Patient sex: F
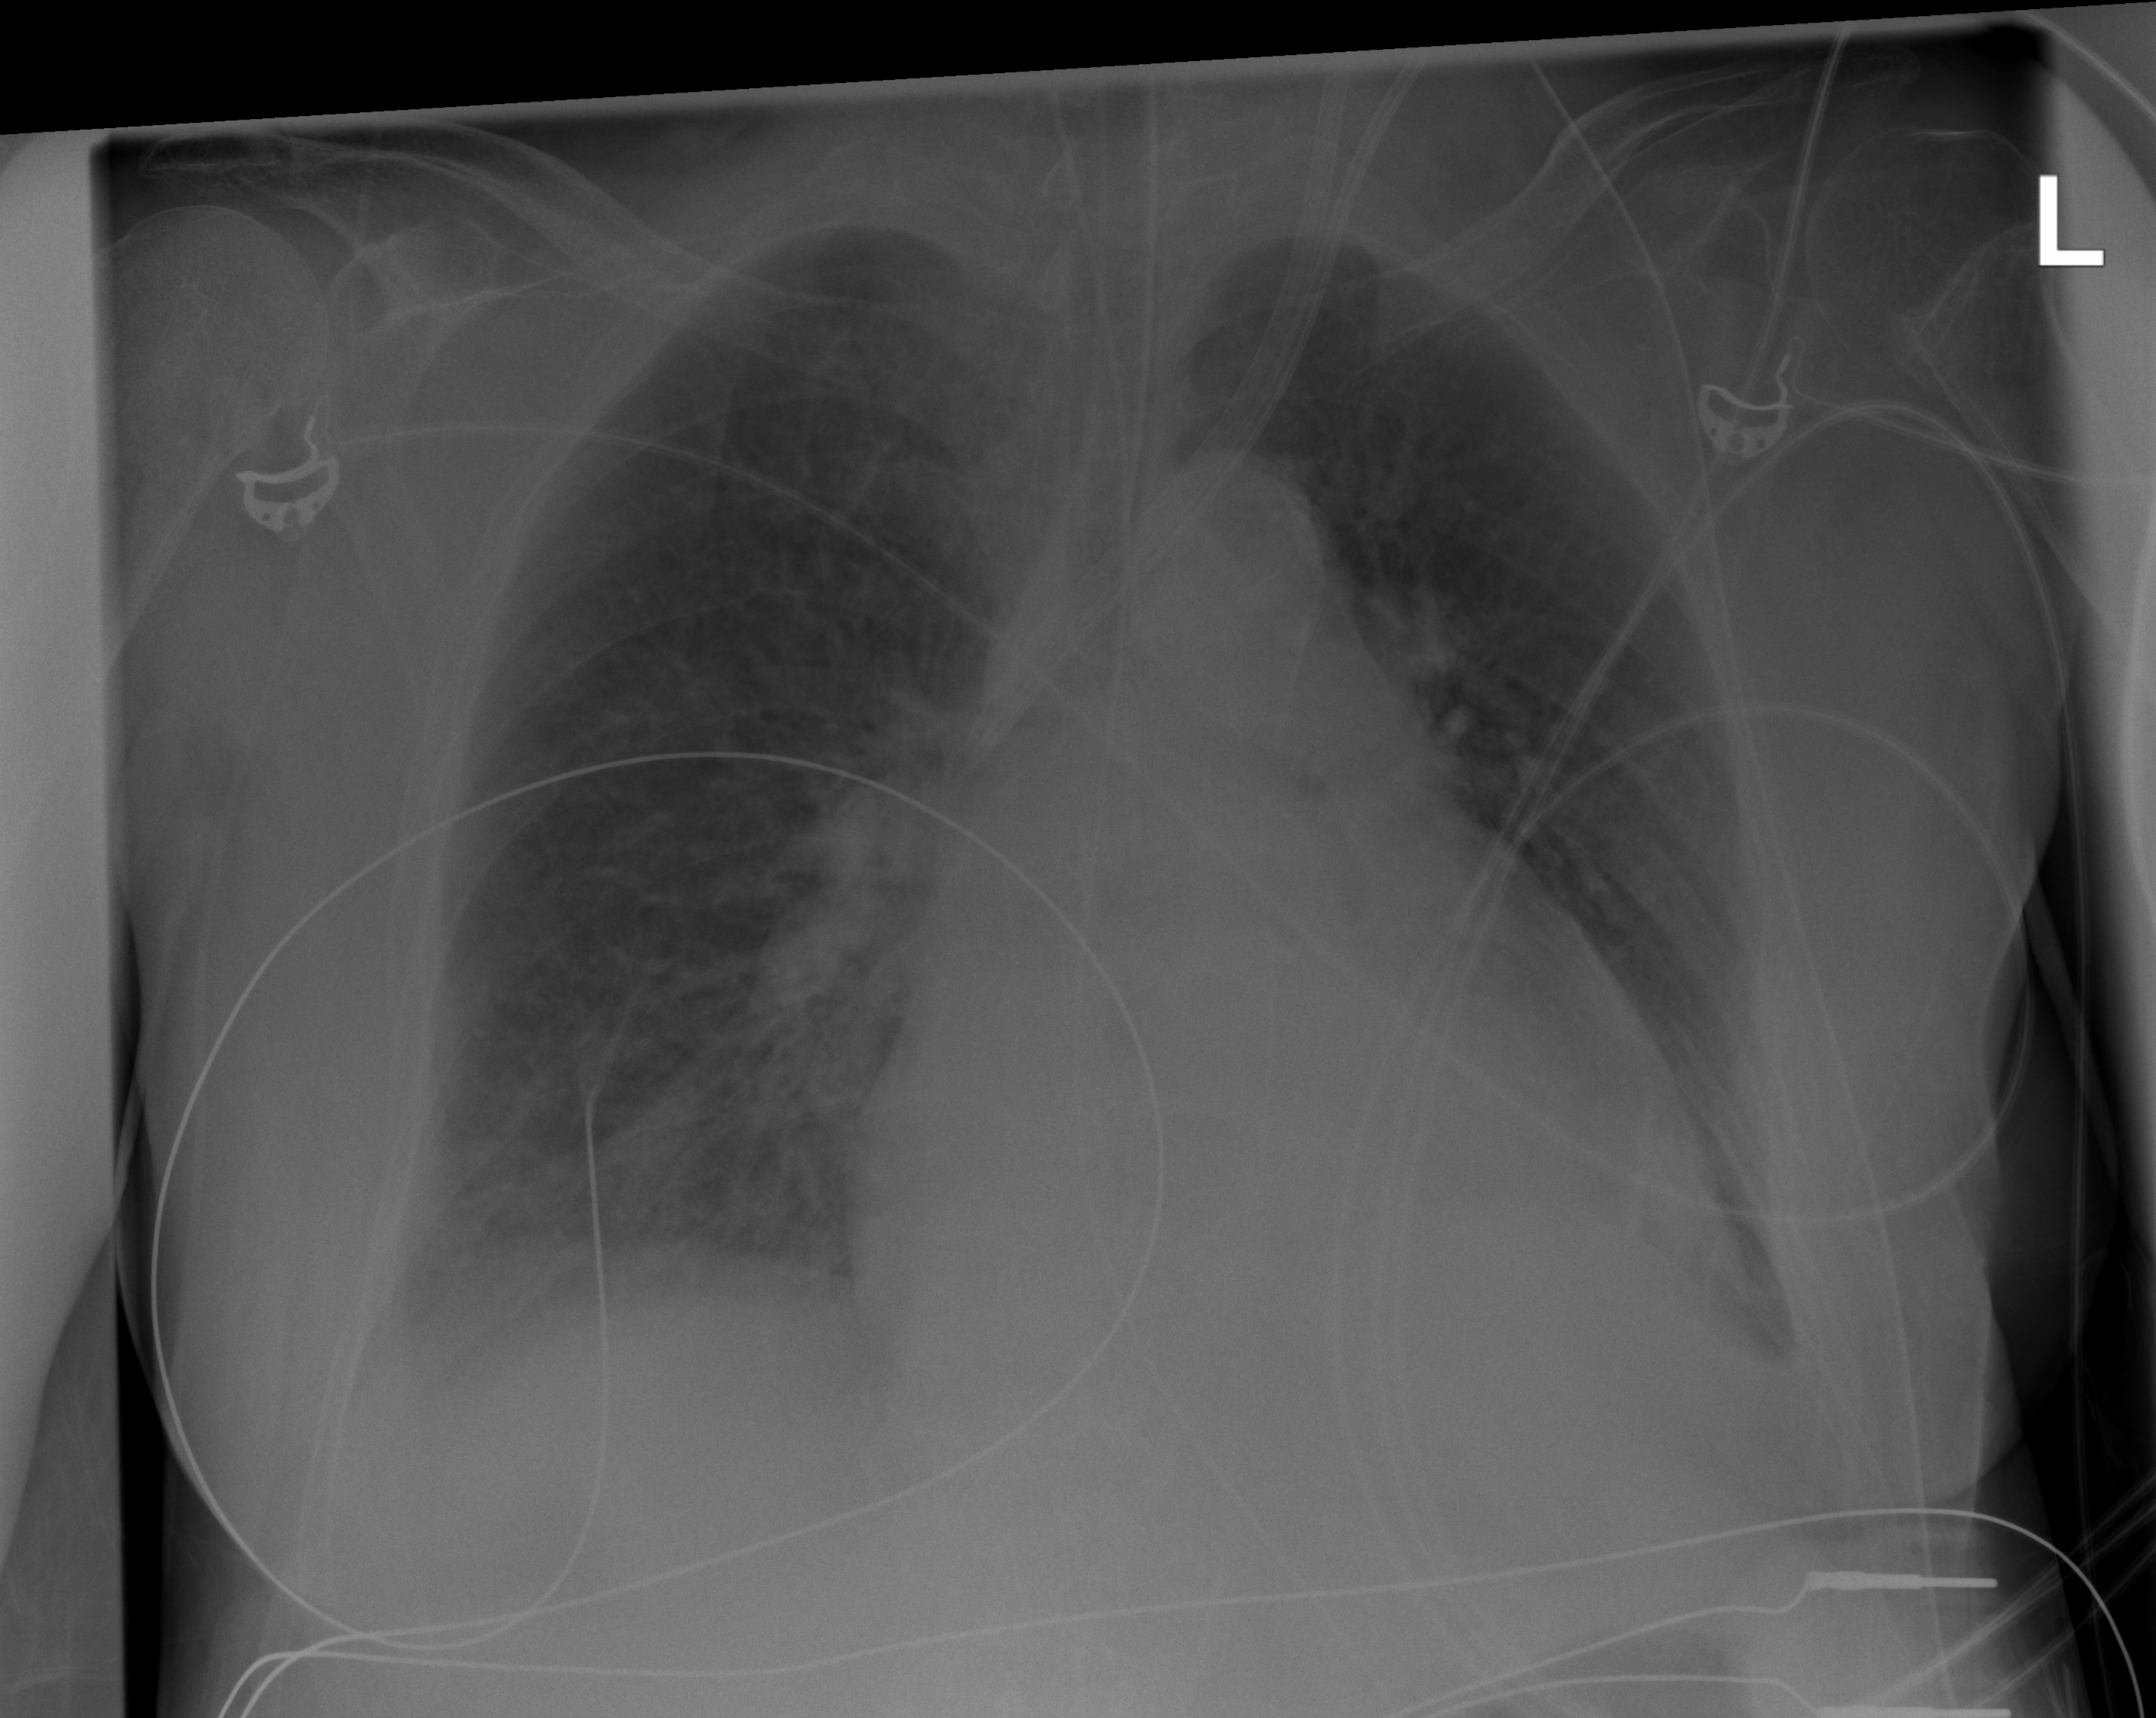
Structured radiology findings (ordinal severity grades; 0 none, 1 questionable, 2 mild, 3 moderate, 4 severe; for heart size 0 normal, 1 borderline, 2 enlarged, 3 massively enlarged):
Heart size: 3
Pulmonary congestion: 2
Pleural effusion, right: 2
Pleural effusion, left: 2
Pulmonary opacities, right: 2
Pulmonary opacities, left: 2
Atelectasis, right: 2
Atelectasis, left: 2